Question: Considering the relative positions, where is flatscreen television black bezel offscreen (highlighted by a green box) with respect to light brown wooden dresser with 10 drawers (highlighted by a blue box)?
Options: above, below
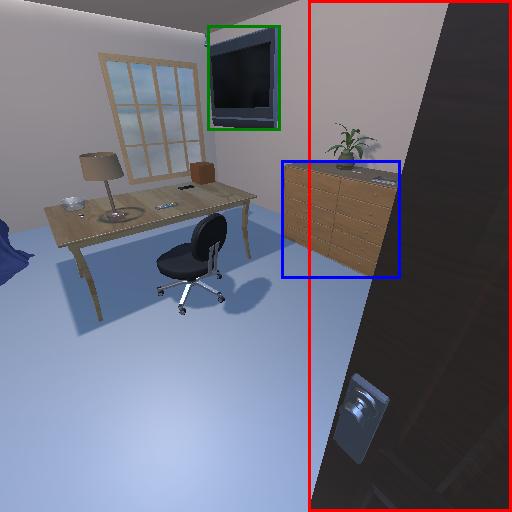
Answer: above